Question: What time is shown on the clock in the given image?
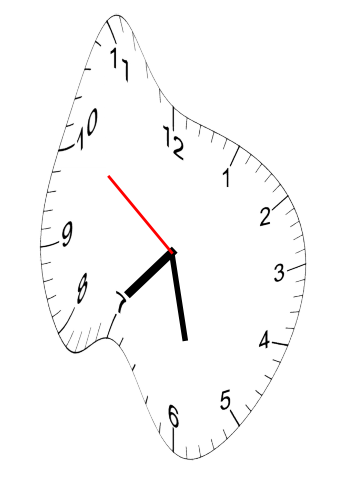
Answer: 07:27:51